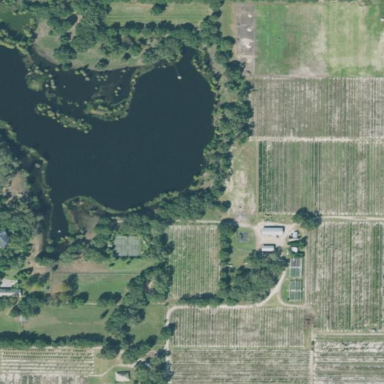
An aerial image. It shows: Plant nursery area.